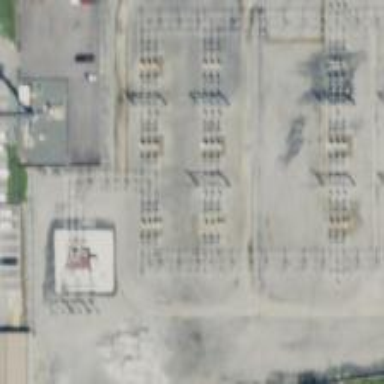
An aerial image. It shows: Switch for power supply.